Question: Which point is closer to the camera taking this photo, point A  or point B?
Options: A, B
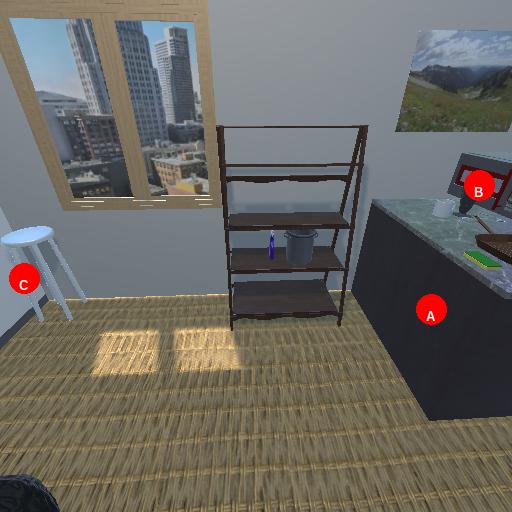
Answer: A